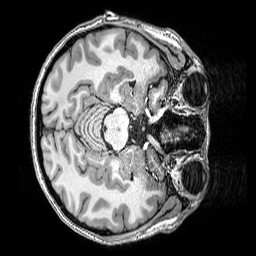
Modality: T1w
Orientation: axial
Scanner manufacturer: siemens
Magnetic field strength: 3 T
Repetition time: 2.5 s
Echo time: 0.00343 s